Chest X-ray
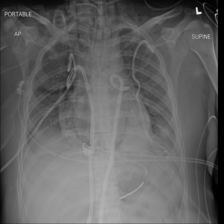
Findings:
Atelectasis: negative
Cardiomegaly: negative
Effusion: negative
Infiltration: negative
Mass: negative
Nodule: negative
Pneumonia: negative
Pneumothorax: negative
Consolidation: negative
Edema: negative
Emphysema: positive
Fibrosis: negative
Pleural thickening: negative
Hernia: negative